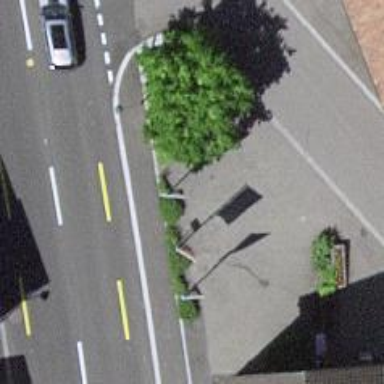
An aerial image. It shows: Flagpole which is man-made.